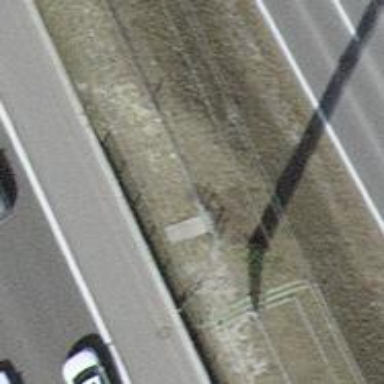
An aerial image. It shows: Power pole.